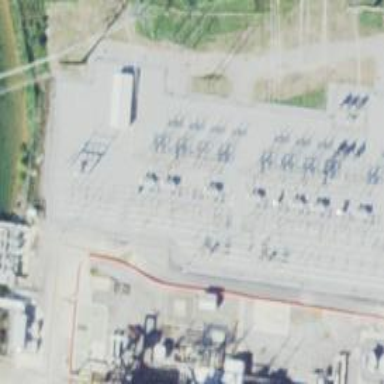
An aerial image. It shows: Switch used for power control.